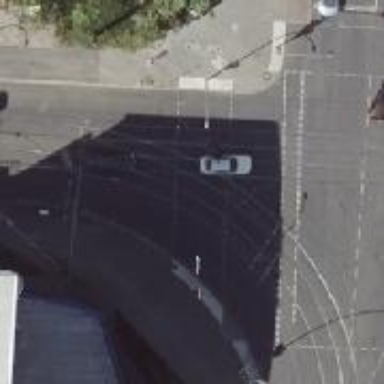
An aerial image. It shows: Tram crossing on the railway.